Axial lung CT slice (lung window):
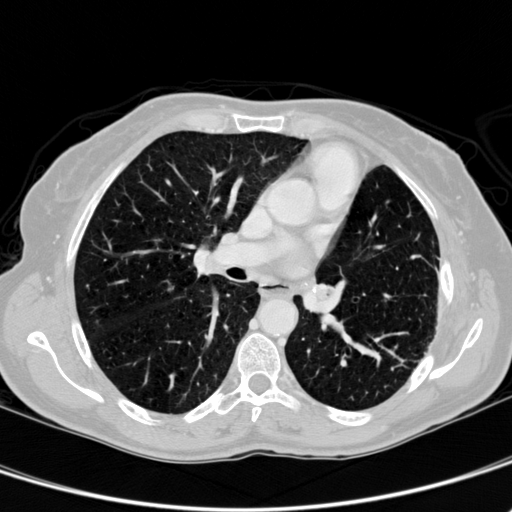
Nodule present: no